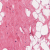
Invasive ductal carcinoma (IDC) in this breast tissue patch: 0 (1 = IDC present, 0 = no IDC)